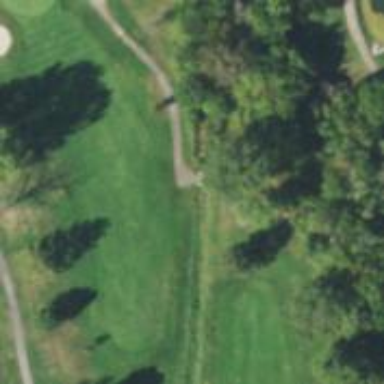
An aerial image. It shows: Golf fairway in the image.